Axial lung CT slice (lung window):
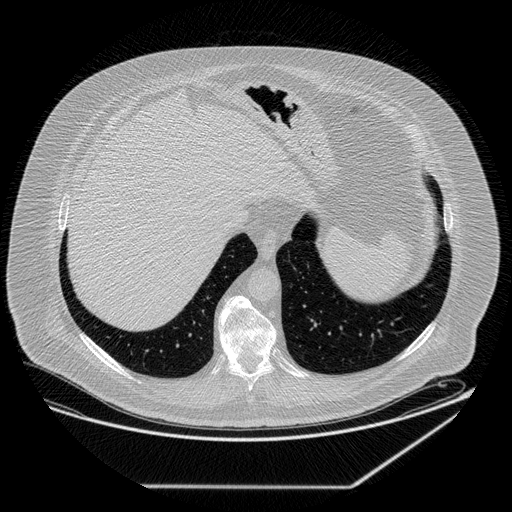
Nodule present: no